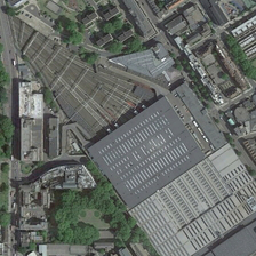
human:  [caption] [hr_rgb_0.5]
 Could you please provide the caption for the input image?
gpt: The railway station covers a large area.

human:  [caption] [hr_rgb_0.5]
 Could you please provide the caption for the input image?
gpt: The railway station takes up a large area.

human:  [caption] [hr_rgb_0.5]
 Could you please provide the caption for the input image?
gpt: The railway station covers a large area.

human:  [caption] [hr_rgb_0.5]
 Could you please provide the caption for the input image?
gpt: The railway station covers a large area.

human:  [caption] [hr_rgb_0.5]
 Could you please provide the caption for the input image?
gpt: The railway station covers a large area.